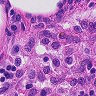
Metastatic tissue present: no